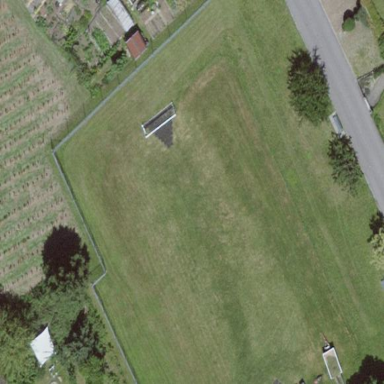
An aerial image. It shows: Multi-sport pitch with grass surface.